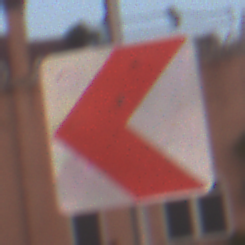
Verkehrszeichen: RichtungstafelnInKurvenKleinRechts
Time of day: SunriseSunset
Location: Outdoor (Urban)
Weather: Clear
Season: NotSpecified
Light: Natural